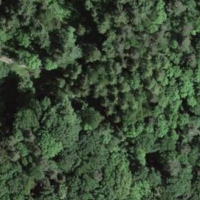
EUNIS habitat code: 44
Species observed at this site:
Quercus robur
Torminalis glaberrima
Prunus avium
Luzula sylvatica
Fagus sylvatica